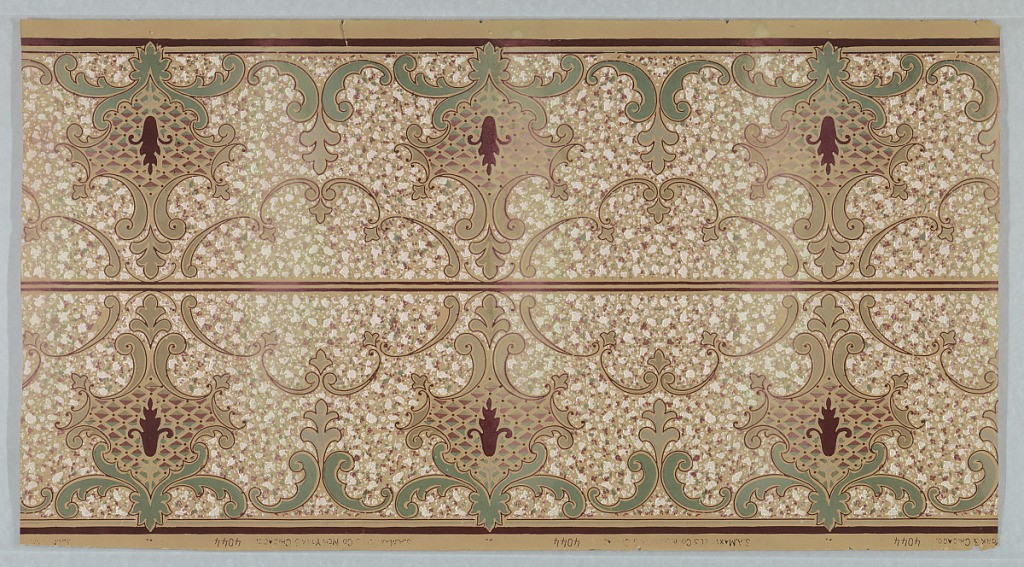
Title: Frieze
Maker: S.A. Maxwell & Co.
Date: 1905–1915
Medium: Machine-printed paper
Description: Scrolls and floral motifs on background of all-over mottled effect. Recommended for kitchens and children's rooms as the surface design hid fingermarks and dirt. Borders printed two across the width.